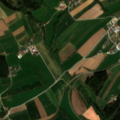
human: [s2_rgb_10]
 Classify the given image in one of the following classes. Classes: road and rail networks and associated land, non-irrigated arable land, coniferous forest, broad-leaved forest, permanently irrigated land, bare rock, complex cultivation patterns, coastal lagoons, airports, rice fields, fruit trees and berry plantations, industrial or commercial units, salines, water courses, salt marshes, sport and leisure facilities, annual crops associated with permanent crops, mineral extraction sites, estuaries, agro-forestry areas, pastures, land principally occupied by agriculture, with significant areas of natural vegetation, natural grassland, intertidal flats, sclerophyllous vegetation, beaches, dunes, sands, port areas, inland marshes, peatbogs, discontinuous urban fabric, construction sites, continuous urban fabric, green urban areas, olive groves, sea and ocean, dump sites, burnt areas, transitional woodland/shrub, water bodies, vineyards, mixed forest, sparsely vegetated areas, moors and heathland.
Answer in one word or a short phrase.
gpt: discontinuous urban fabric, non-irrigated arable land, complex cultivation patterns, coniferous forest, mixed forest